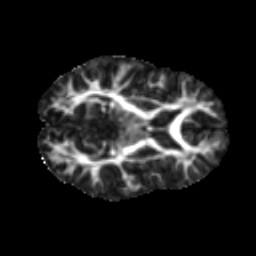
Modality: FA
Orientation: axial
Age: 15
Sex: female
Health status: ill
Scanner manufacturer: ge
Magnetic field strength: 3 T
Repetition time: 6.752 s
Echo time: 0.079 s